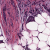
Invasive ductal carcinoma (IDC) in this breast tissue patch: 1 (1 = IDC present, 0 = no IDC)